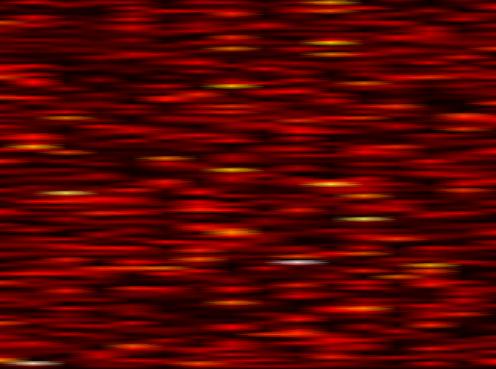
Label: WOLA